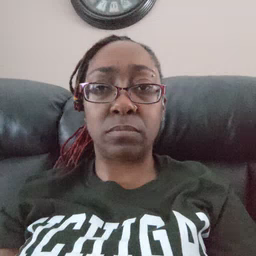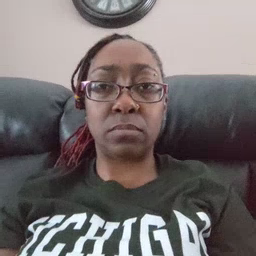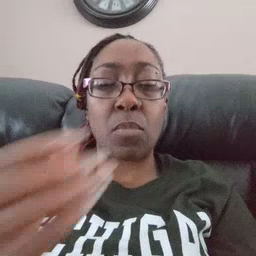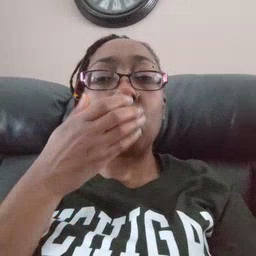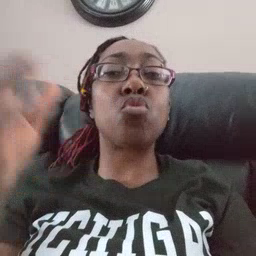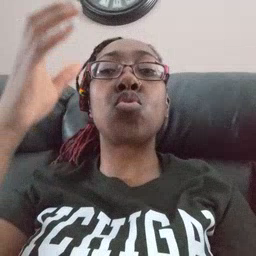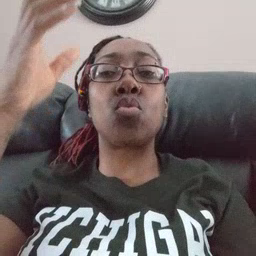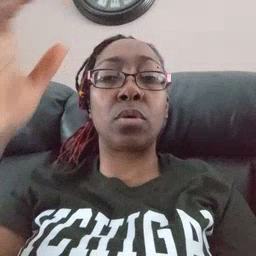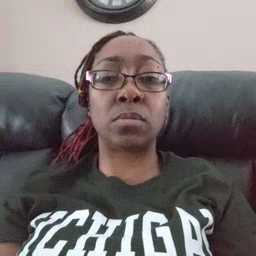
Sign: balloon